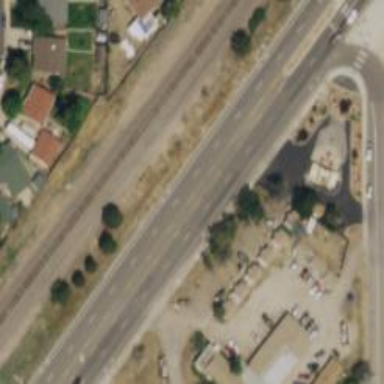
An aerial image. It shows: Secondary road with asphalt surface.